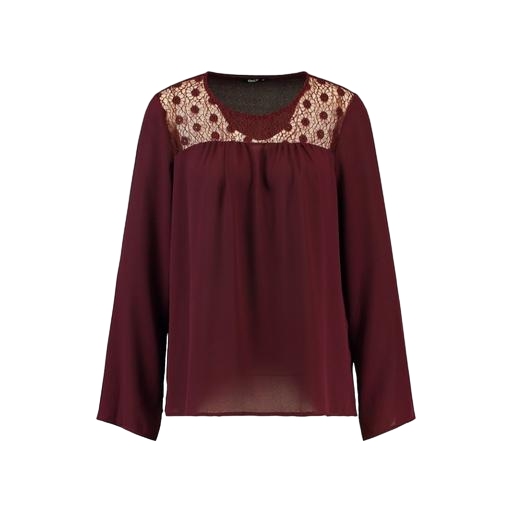
multicolor vila rust lace insert blouse, red lace yoke long sleeve blouse, agata blouse, white background